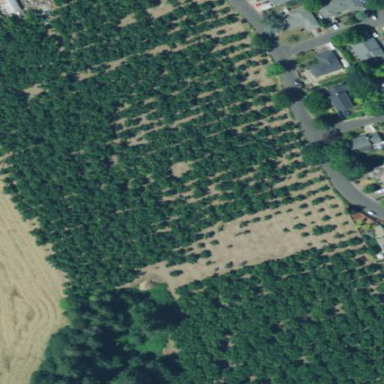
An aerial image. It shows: Orchard.